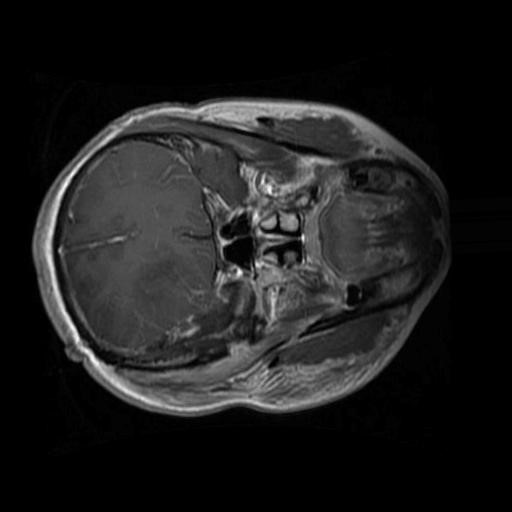
Label: brain_glioma